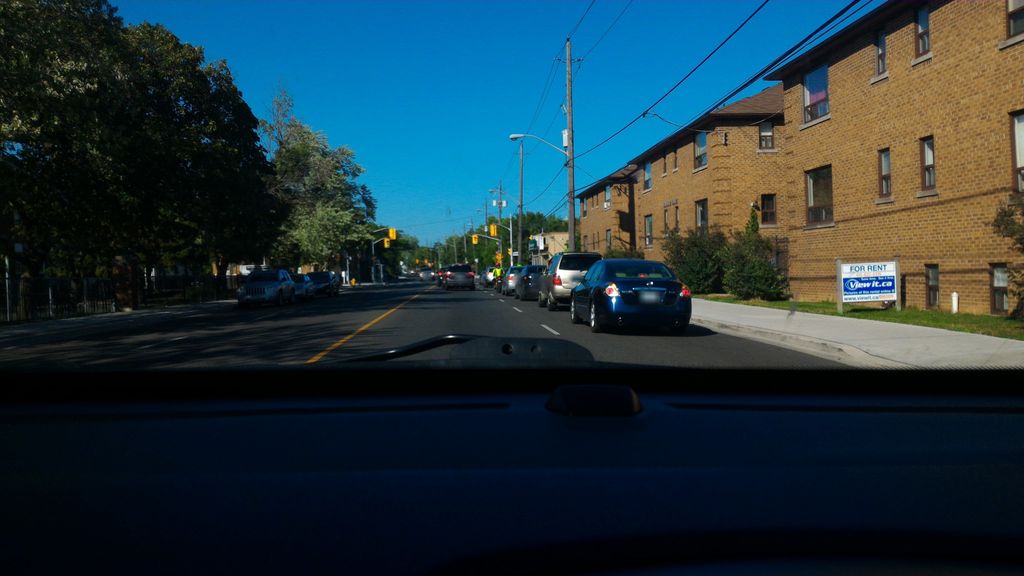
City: toronto